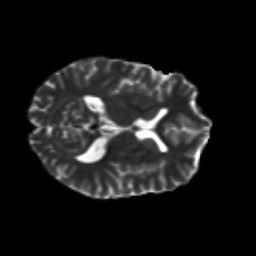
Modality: T2w
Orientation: axial
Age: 22
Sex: male
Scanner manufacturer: siemens
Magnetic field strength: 3 T
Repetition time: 8.6 s
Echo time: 0.095 s